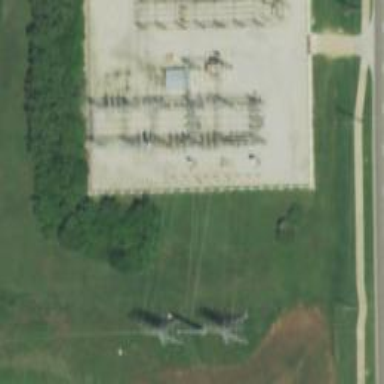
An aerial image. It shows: Switch used for power control.